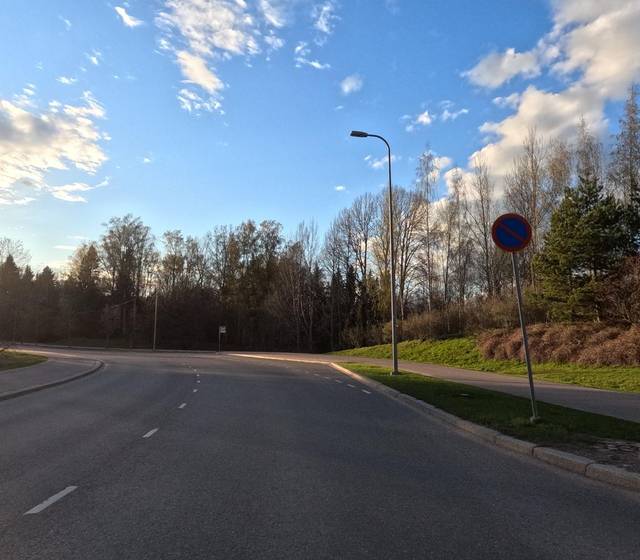
Region: Finland
Coordinates: 60.22, 24.766